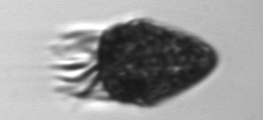
Label: Strombidium_morphotype2